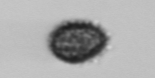
Label: Pseudochattonella_farcimen